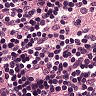
Metastatic tissue present: no